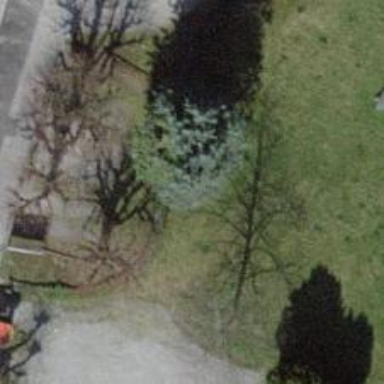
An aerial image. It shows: Evergreen needle-leaved tree in park with tartan surface. The playground has horse theme.